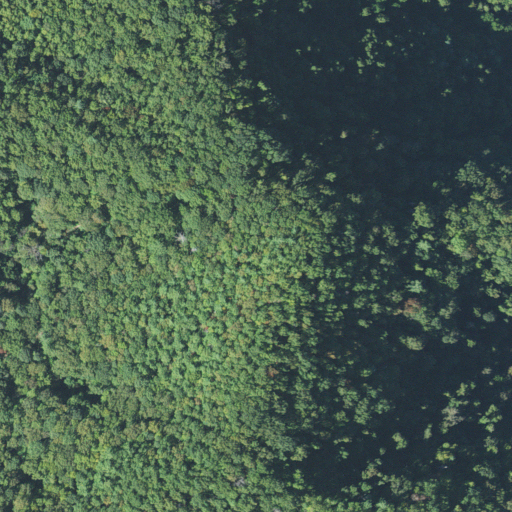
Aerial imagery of ridge(s) in North Carolina named Highrock Ridge containing deciduous forest, mixed forest, and shrub